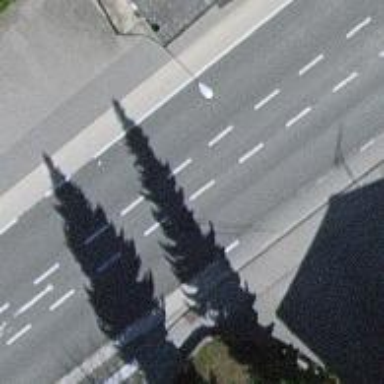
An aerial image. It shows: Primary highway with asphalt surface. There are sidewalks on both sides and exclusive cycle lane.